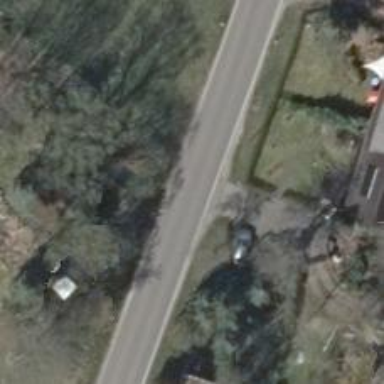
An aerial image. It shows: Secondary road with asphalt surface.